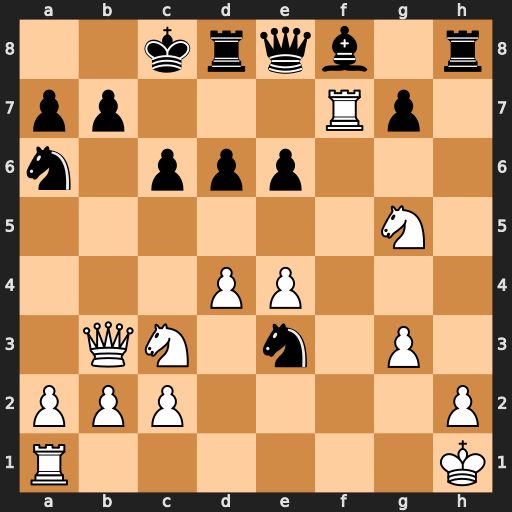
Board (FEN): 2krqb1r/pp3Rp1/n1ppp3/6N1/3PP3/1QN1n1P1/PPP4P/R6K
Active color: w
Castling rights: -
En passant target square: -
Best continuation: Qxb7#